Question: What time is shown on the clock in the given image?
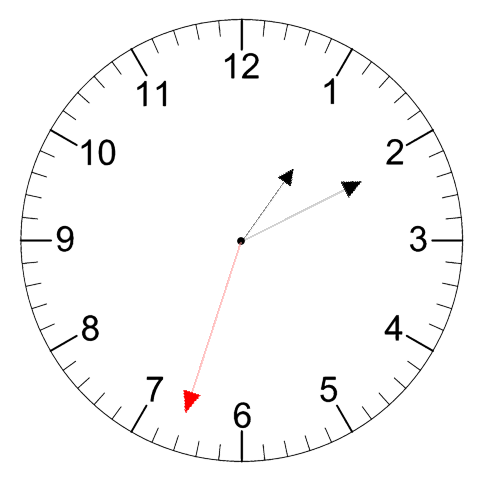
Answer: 01:10:33